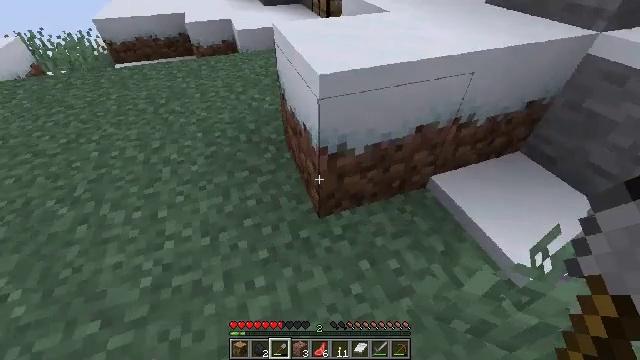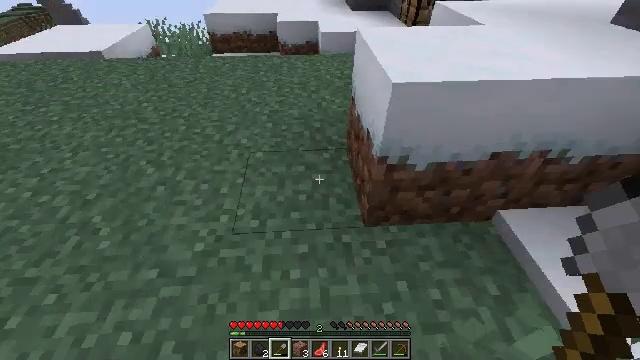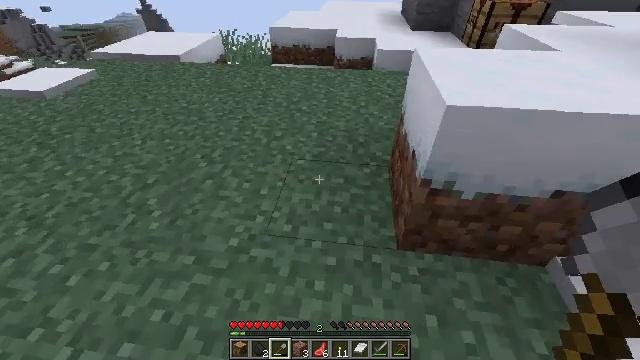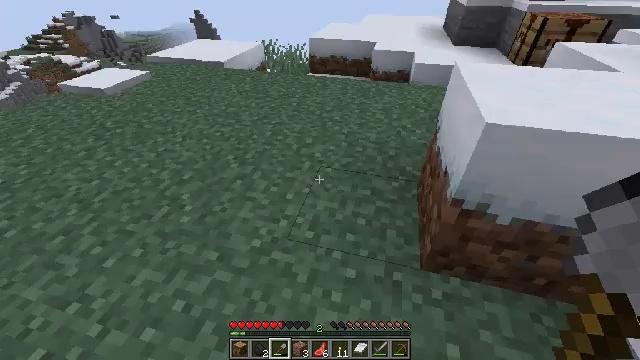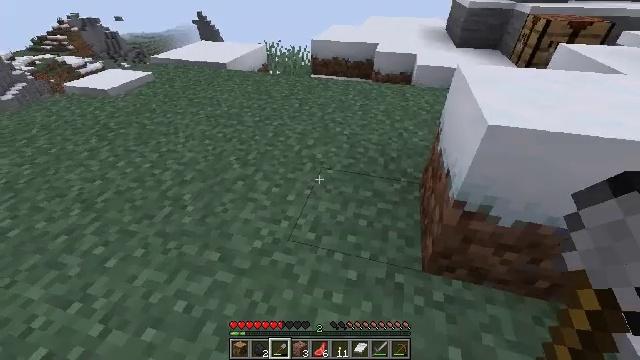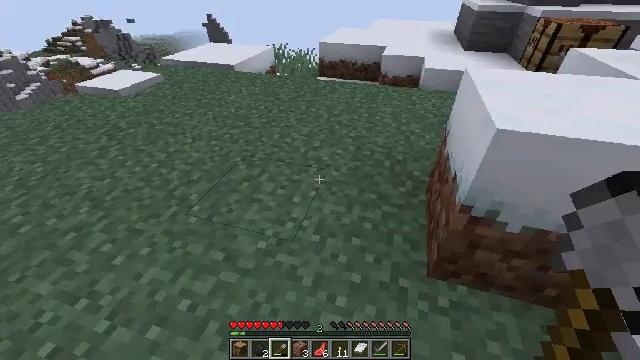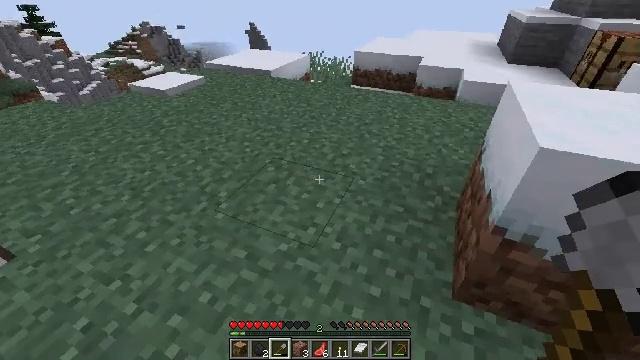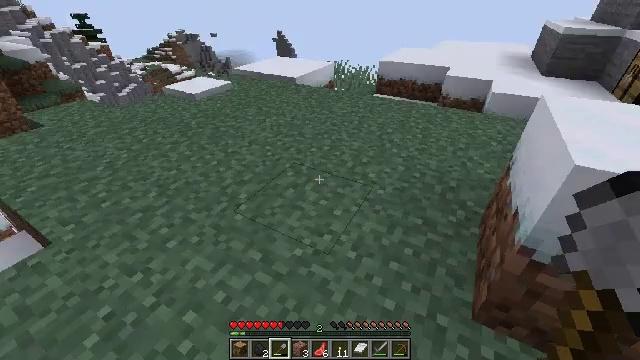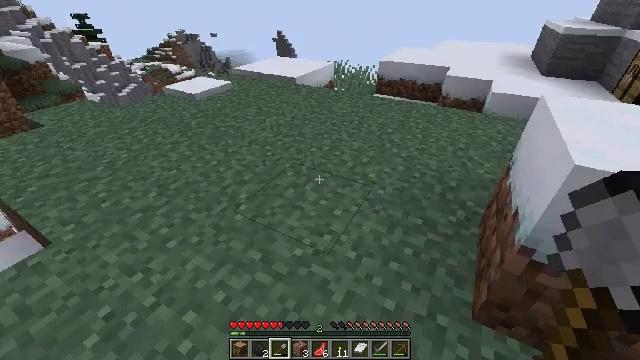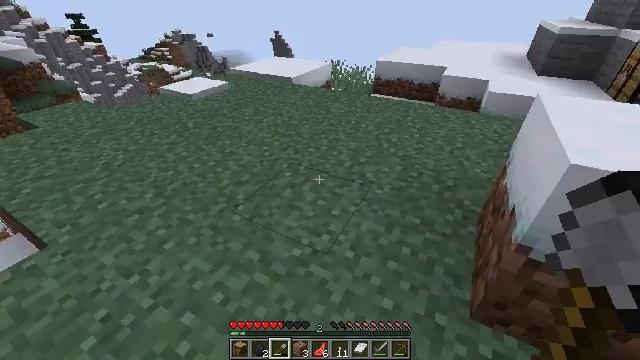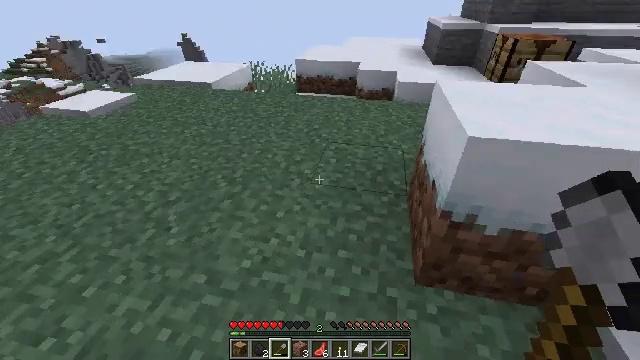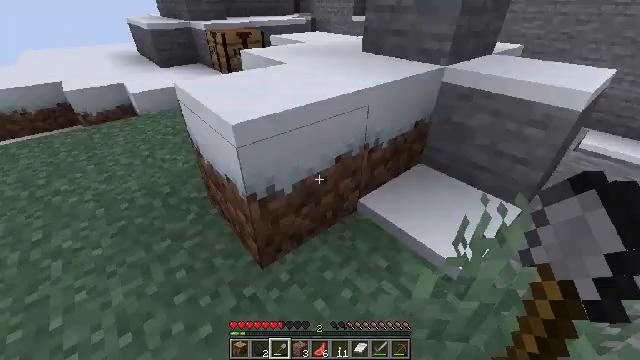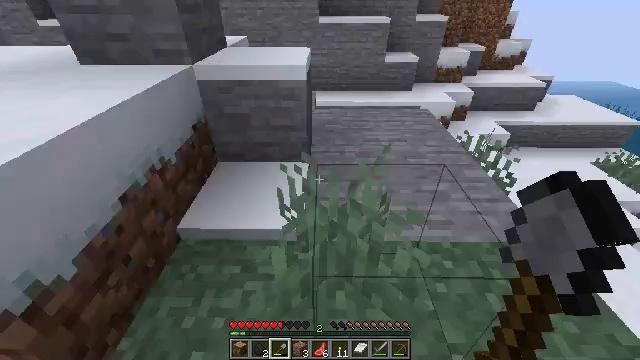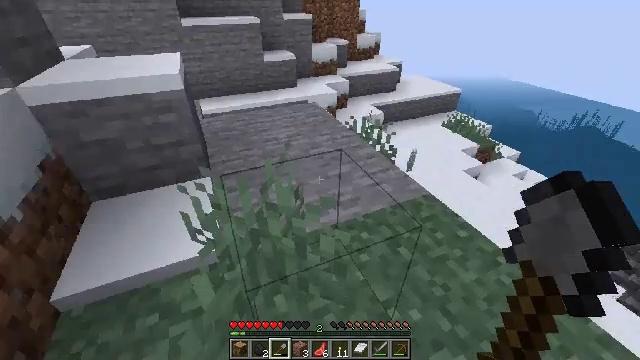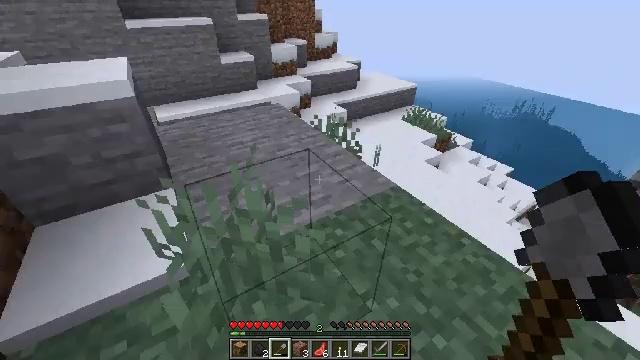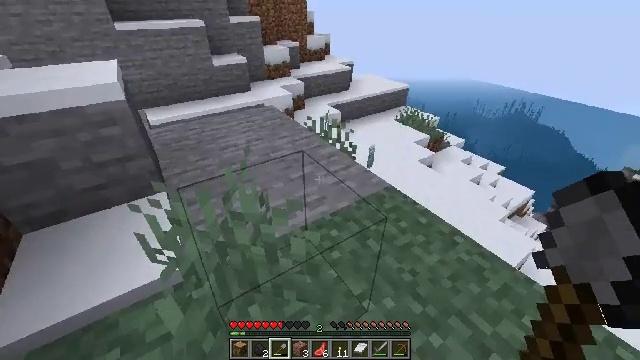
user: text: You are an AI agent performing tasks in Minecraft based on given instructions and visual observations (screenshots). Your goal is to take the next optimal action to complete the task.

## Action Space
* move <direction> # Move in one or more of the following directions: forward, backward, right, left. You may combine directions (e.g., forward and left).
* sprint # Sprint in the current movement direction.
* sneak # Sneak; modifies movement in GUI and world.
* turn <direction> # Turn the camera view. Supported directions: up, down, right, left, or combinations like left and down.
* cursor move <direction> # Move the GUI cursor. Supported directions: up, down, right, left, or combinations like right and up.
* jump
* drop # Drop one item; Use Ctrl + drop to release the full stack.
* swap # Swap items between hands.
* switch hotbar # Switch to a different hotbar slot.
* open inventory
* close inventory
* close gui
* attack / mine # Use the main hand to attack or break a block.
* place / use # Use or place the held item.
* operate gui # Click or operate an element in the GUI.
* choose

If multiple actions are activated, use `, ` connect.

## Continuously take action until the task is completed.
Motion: motion action
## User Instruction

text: Create a snow block using snowballs.
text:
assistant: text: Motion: turn left
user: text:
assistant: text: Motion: turn left and up
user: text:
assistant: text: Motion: turn left and up
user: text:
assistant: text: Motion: no_op
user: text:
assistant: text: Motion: turn left
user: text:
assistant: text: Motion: turn left and up
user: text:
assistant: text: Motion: turn left and up
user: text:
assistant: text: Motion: no_op
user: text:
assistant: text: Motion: no_op
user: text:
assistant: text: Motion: turn right
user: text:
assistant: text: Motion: turn right
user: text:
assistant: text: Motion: turn right
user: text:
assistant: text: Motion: turn right
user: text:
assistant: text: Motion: turn right
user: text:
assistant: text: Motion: turn right
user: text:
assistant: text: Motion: turn right
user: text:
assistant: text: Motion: move forward
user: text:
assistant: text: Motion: move forward and move right
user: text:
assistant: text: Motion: move forward and move right
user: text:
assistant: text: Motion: move forward and move right
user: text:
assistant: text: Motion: move forward and move right, turn left
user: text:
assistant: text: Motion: move forward and move right, turn left
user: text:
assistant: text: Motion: move forward and move right, turn left
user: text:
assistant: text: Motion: move forward and move right, turn left
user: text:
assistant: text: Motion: move forward and move right, turn left
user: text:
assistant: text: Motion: move forward and move right, turn left
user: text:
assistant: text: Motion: move forward and move right, turn left
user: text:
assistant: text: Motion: move forward and move right, turn left
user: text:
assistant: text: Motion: move forward and move right, turn left
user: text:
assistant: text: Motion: move forward and move right, turn left